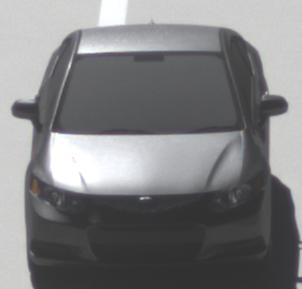
Make: Honda
Model: Civic Limousine 1.8
Detailed model: Civic (IX) Limousine
Model produced from: 2014/05
Model produced until: 2017/06
Doors: 4
Color: gray
Road condition: dry road
Daytime: midday
Contrast: high contrast